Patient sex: M
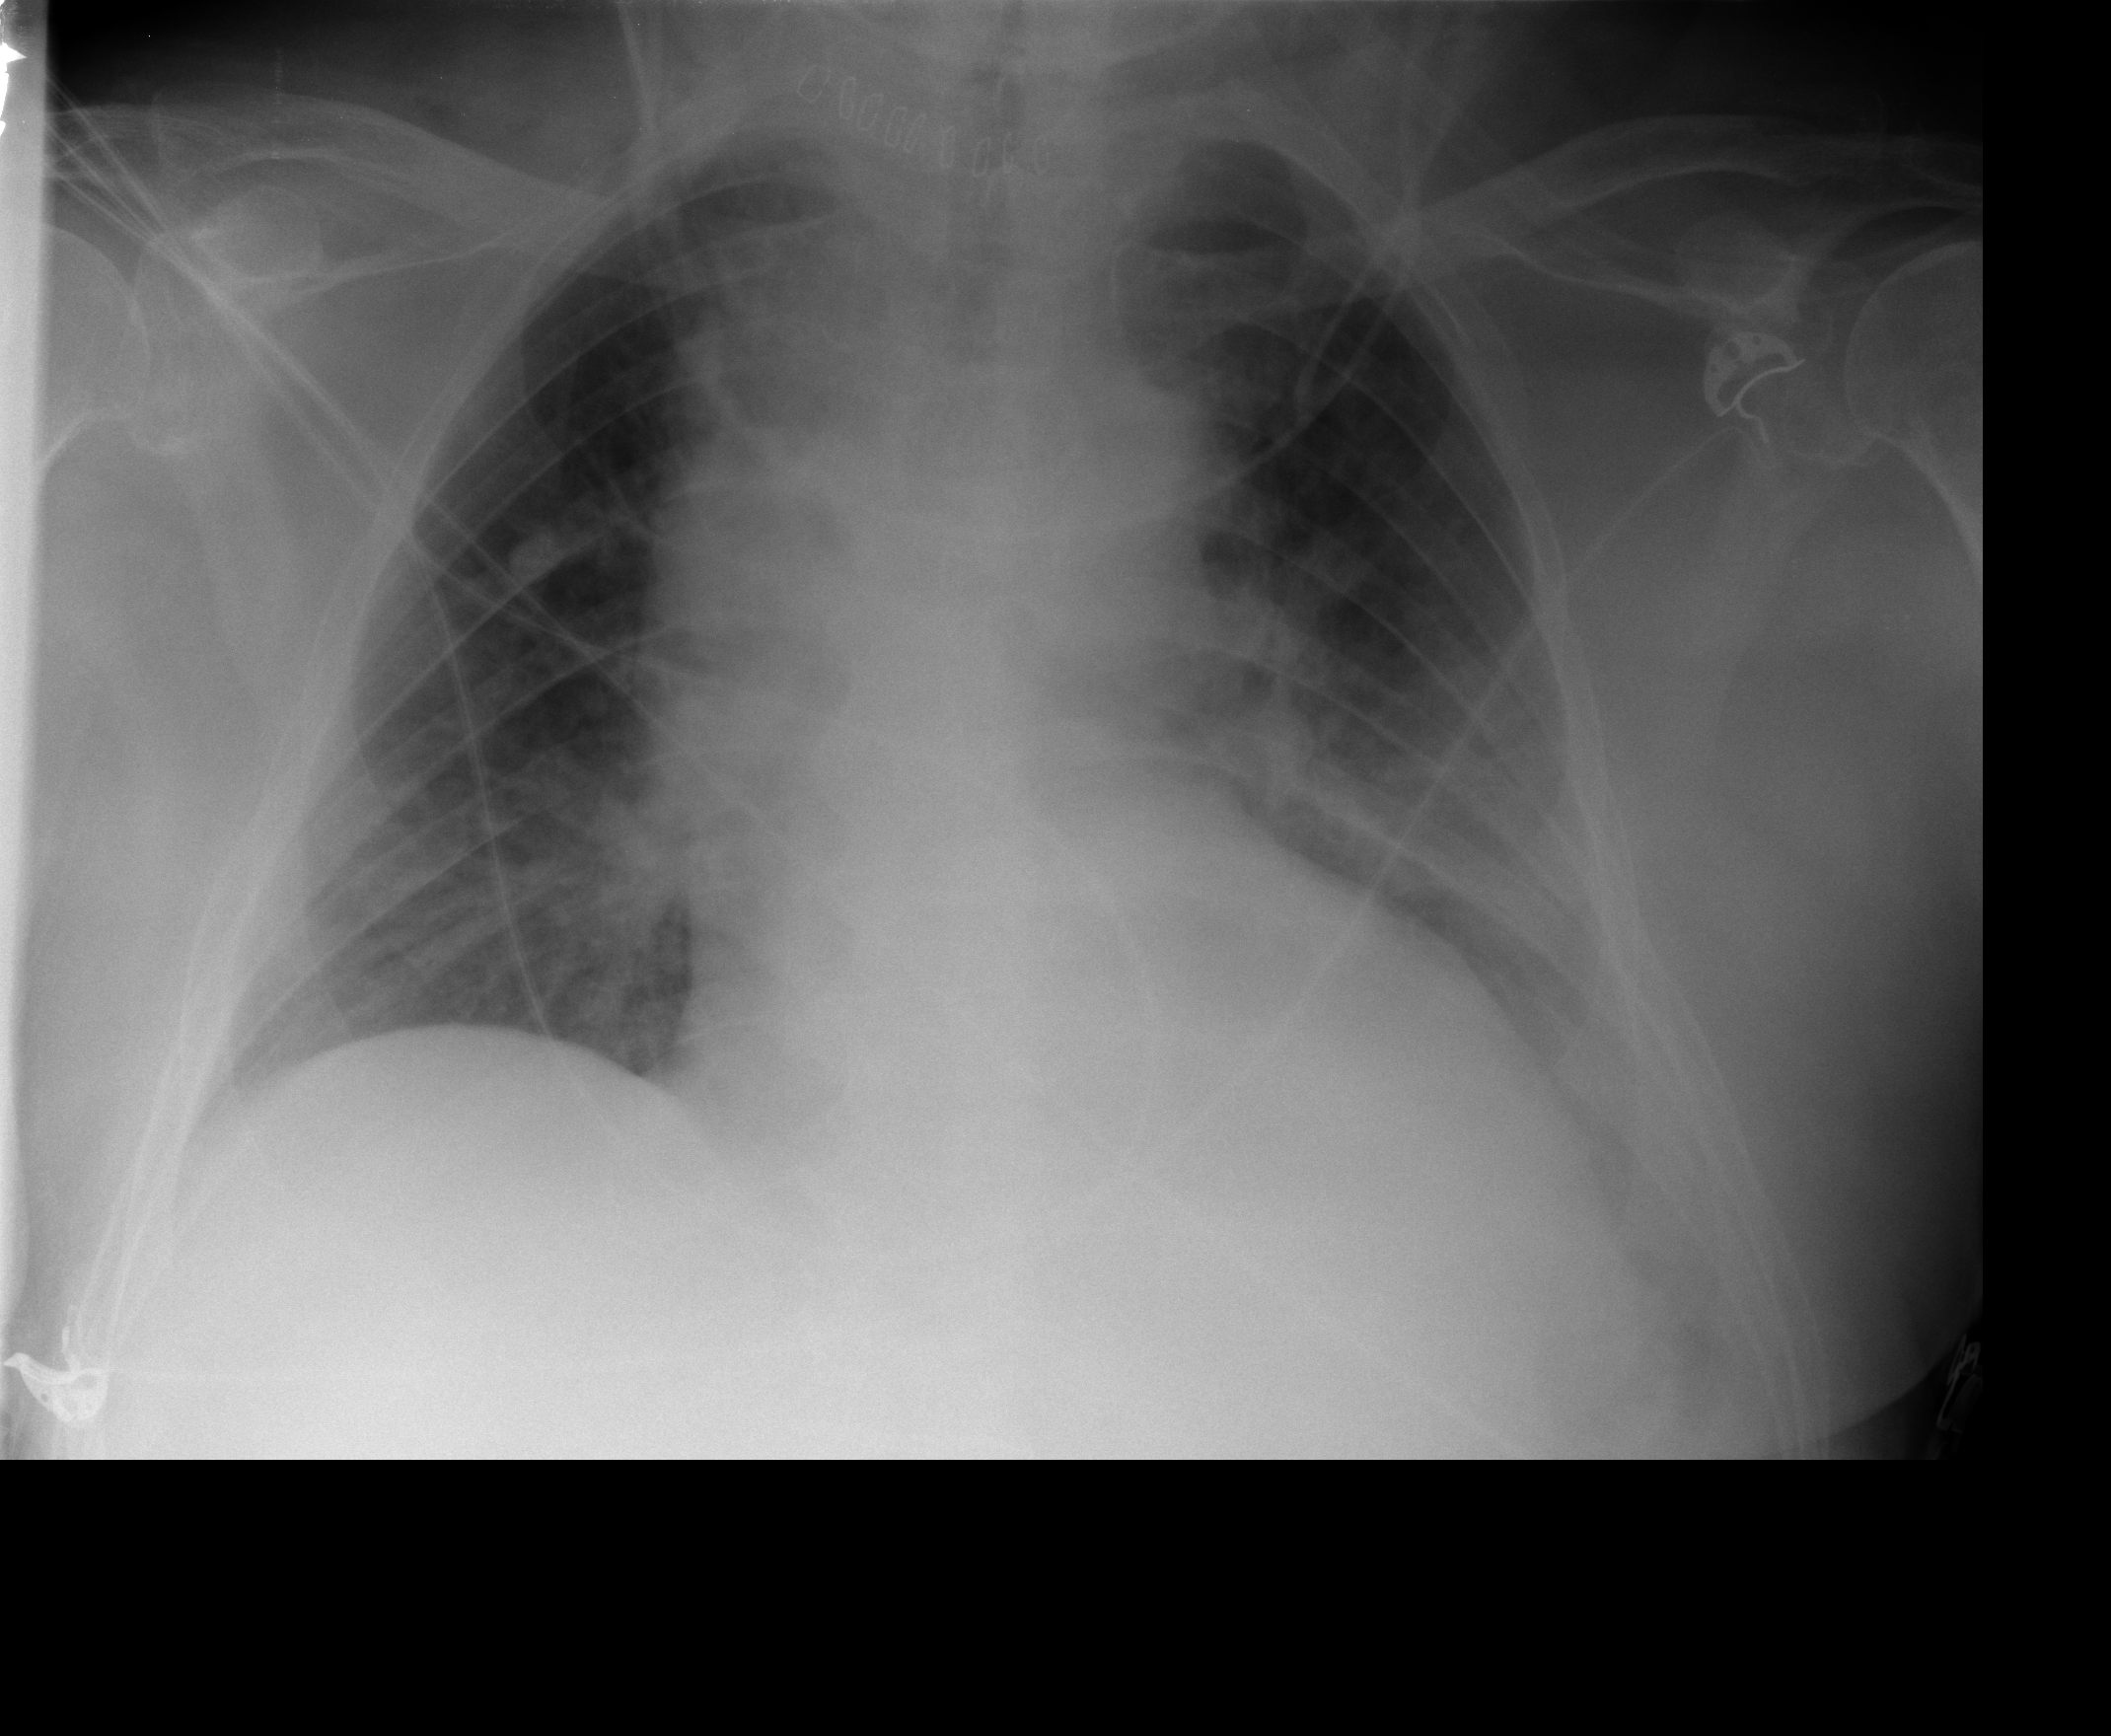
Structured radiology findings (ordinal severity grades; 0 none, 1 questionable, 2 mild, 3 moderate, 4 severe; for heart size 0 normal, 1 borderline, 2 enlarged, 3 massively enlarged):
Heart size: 1
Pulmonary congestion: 3
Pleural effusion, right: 0
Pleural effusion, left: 2
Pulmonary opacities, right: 0
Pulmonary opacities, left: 0
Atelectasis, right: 0
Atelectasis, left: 0